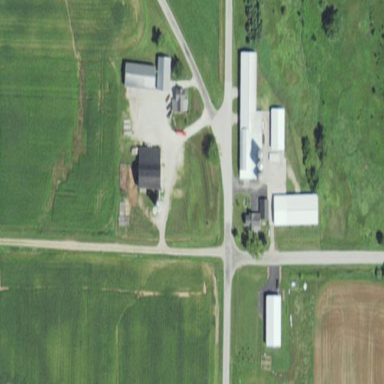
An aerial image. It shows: Farmyard area.